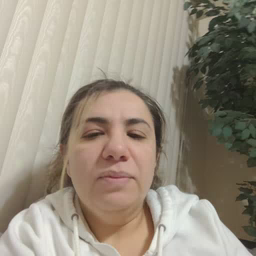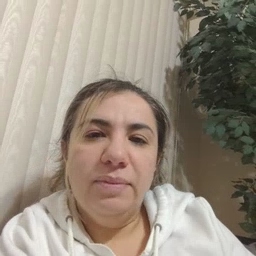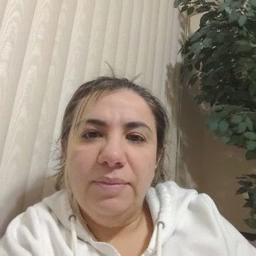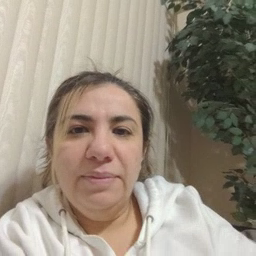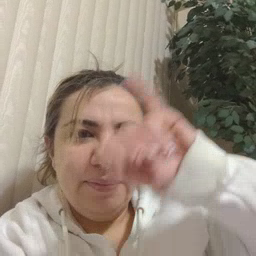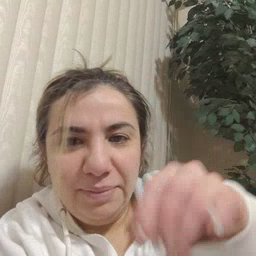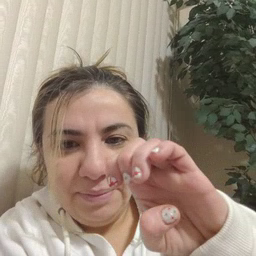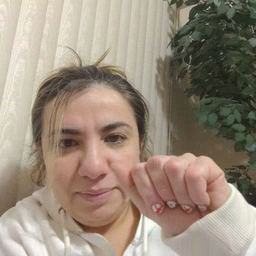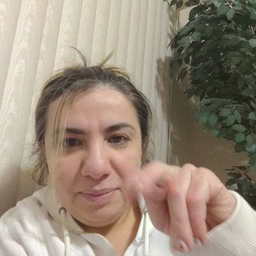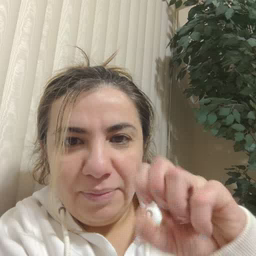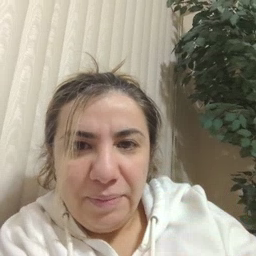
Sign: jeans